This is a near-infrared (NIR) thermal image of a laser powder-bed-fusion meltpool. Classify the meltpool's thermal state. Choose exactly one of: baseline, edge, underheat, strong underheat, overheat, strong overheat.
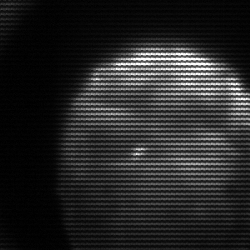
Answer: edge